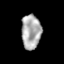
Tissue: skin
Cell type: Epithelial cells
Senescence score: 0.2528
Nuclear area (px): 657
Mean DAPI intensity: 172.68